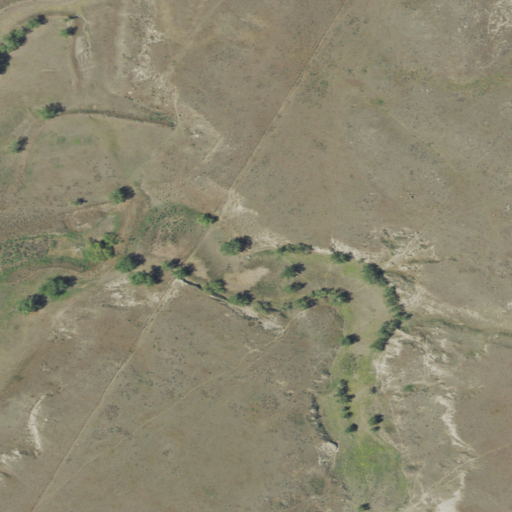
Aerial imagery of valley in Montana named Flintheart Draw containing shrub, grassland, and herbaceous wetlands